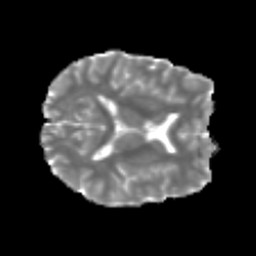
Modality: MD
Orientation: axial
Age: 24
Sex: male
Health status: healthy
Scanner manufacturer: siemens
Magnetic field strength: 3 T
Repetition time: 3.6 s
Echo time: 0.0964 s